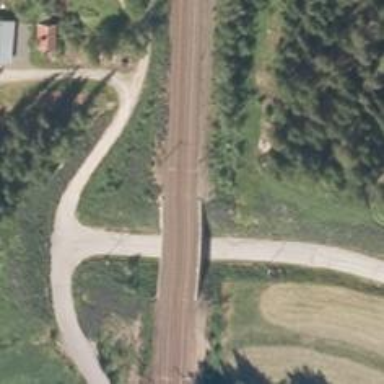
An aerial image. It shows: Bridge carrying railway with continuous electrified contact lines.